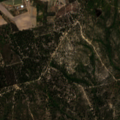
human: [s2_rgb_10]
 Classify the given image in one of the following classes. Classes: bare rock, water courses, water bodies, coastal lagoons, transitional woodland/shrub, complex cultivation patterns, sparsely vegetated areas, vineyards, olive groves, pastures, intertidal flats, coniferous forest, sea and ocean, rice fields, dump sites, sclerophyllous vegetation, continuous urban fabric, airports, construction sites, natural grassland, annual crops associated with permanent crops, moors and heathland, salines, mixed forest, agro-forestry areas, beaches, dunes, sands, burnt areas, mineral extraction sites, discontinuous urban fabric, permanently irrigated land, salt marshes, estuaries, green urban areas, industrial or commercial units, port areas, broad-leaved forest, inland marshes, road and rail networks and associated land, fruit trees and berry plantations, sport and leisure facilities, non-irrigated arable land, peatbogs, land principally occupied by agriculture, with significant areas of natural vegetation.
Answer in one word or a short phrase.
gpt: complex cultivation patterns, agro-forestry areas, broad-leaved forest, transitional woodland/shrub